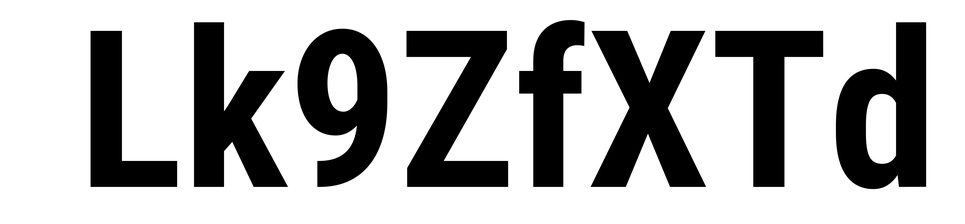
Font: Roboto_Condensed_Bold